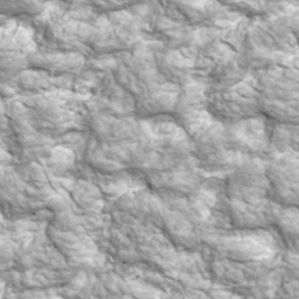
Label: non_frost